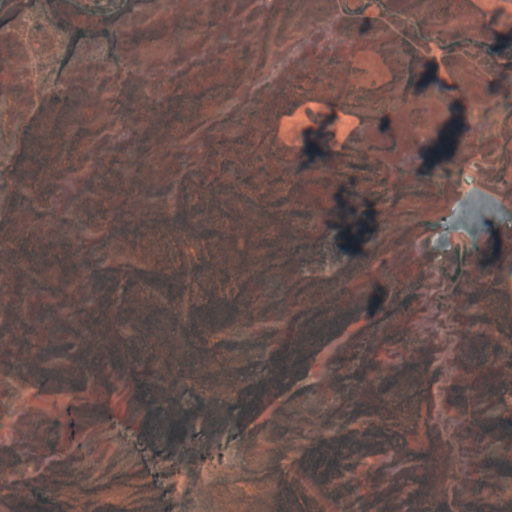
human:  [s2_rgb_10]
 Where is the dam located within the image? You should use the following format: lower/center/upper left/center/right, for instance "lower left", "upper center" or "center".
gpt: The dam is located in the center right of the image.
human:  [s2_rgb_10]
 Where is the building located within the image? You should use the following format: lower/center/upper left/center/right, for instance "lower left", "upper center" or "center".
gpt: The building is located in the upper left of the image.
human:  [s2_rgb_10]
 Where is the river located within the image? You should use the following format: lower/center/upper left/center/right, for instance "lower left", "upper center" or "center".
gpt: The river is located in the upper of the image.
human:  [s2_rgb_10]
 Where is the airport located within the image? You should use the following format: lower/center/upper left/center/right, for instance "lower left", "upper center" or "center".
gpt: There is no airport in the image.